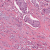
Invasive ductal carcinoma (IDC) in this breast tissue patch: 1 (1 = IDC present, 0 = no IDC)